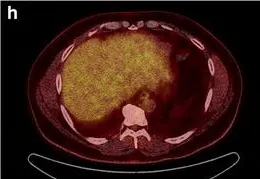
After 10 weeks. Of sunitinib therapy. Both liver lesions were no longer detectable on repeat imaging.
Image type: radiology (pet)